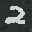
Label: 2